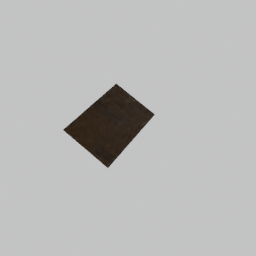
Label: decoration